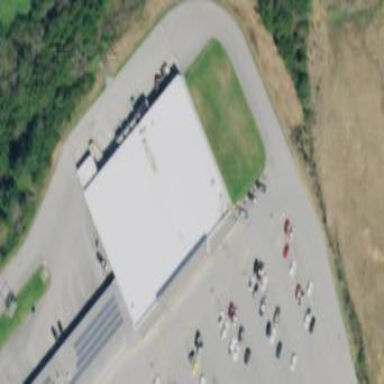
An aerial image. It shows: Supermarket located in building.